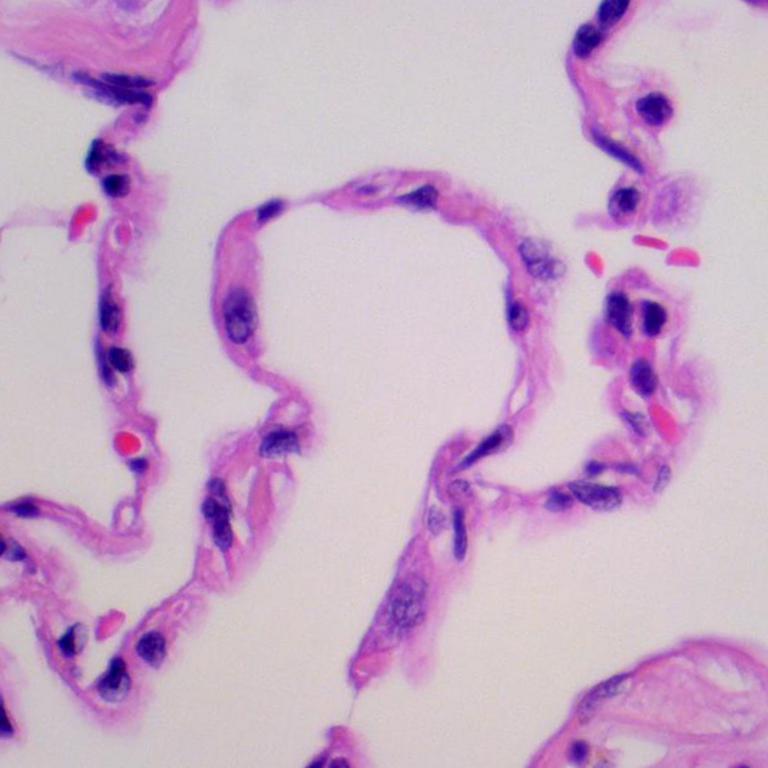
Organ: lung
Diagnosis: benign